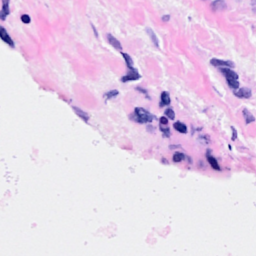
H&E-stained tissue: Breast